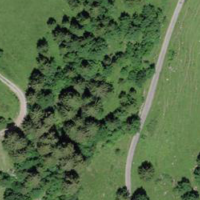
EUNIS habitat code: 23
Species observed at this site:
Lophophanes cristatus
Regulus regulus
Corvus corax